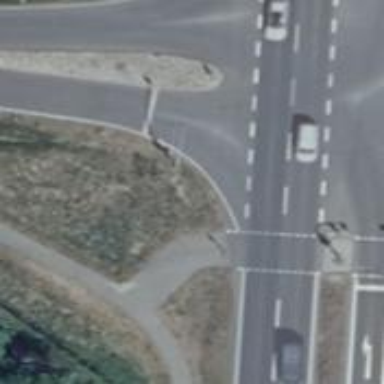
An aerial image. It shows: Footway along the road.